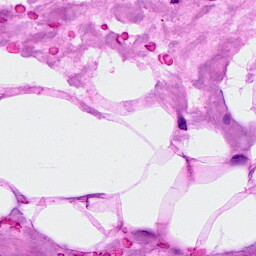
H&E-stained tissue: Breast